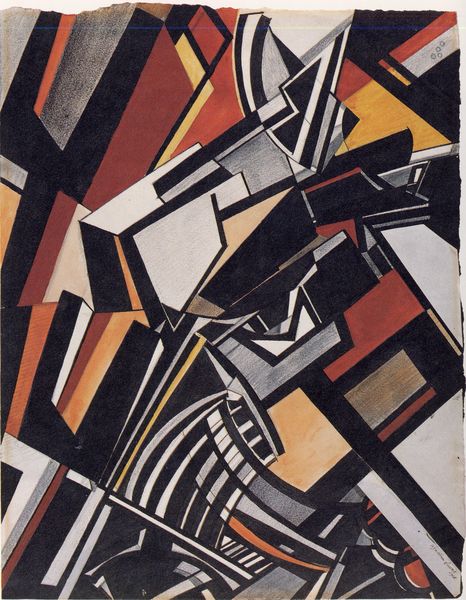
Titel: Composition
Künstler: Percy Wyndham Lewis
Standort: London
Institution: Tate Gallery
Schlagwörter: weiß, grün, kubismus, kubistisch, ocker, braun, bunt, grau, orange, schwarz, rot, beige, expressionismus, malerei, spiegel, ecke, abstrakt, farben, flächen, modern, formen, linien, klavier, abstraktion, oberfläche, form, durcheinander, tasten, ecken, quadrate, geometrisch, kanten, geometrie, winkel, lebewesen, gewirr, vielecke, suprematismus, kaleidoskop, allansichtig